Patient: sex M, age 72
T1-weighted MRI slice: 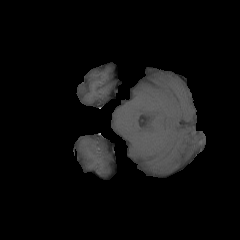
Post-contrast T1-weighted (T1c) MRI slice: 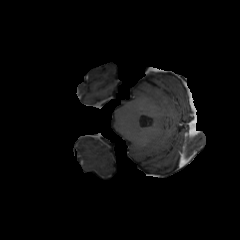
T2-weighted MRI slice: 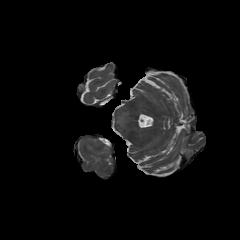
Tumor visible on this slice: yes
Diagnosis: Glioblastoma, IDH-wildtype
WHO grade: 4